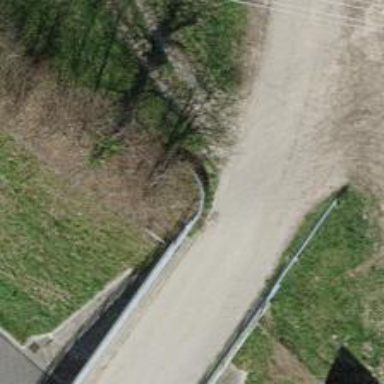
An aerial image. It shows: Unclassified road with asphalt surface is on bridge.